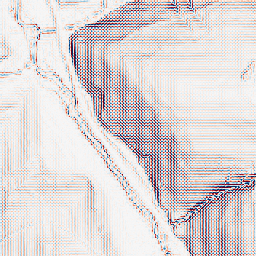
Category: wavelet
Decomposition family: wavelet_biorthogonal
Decomposition parameters: wavelet: bior1.3
level: 2
Upsampling method: sinc_blackman
Upsampling parameters: scale: 2
kernel_size: 8
Upsampling scale: 2